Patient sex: M
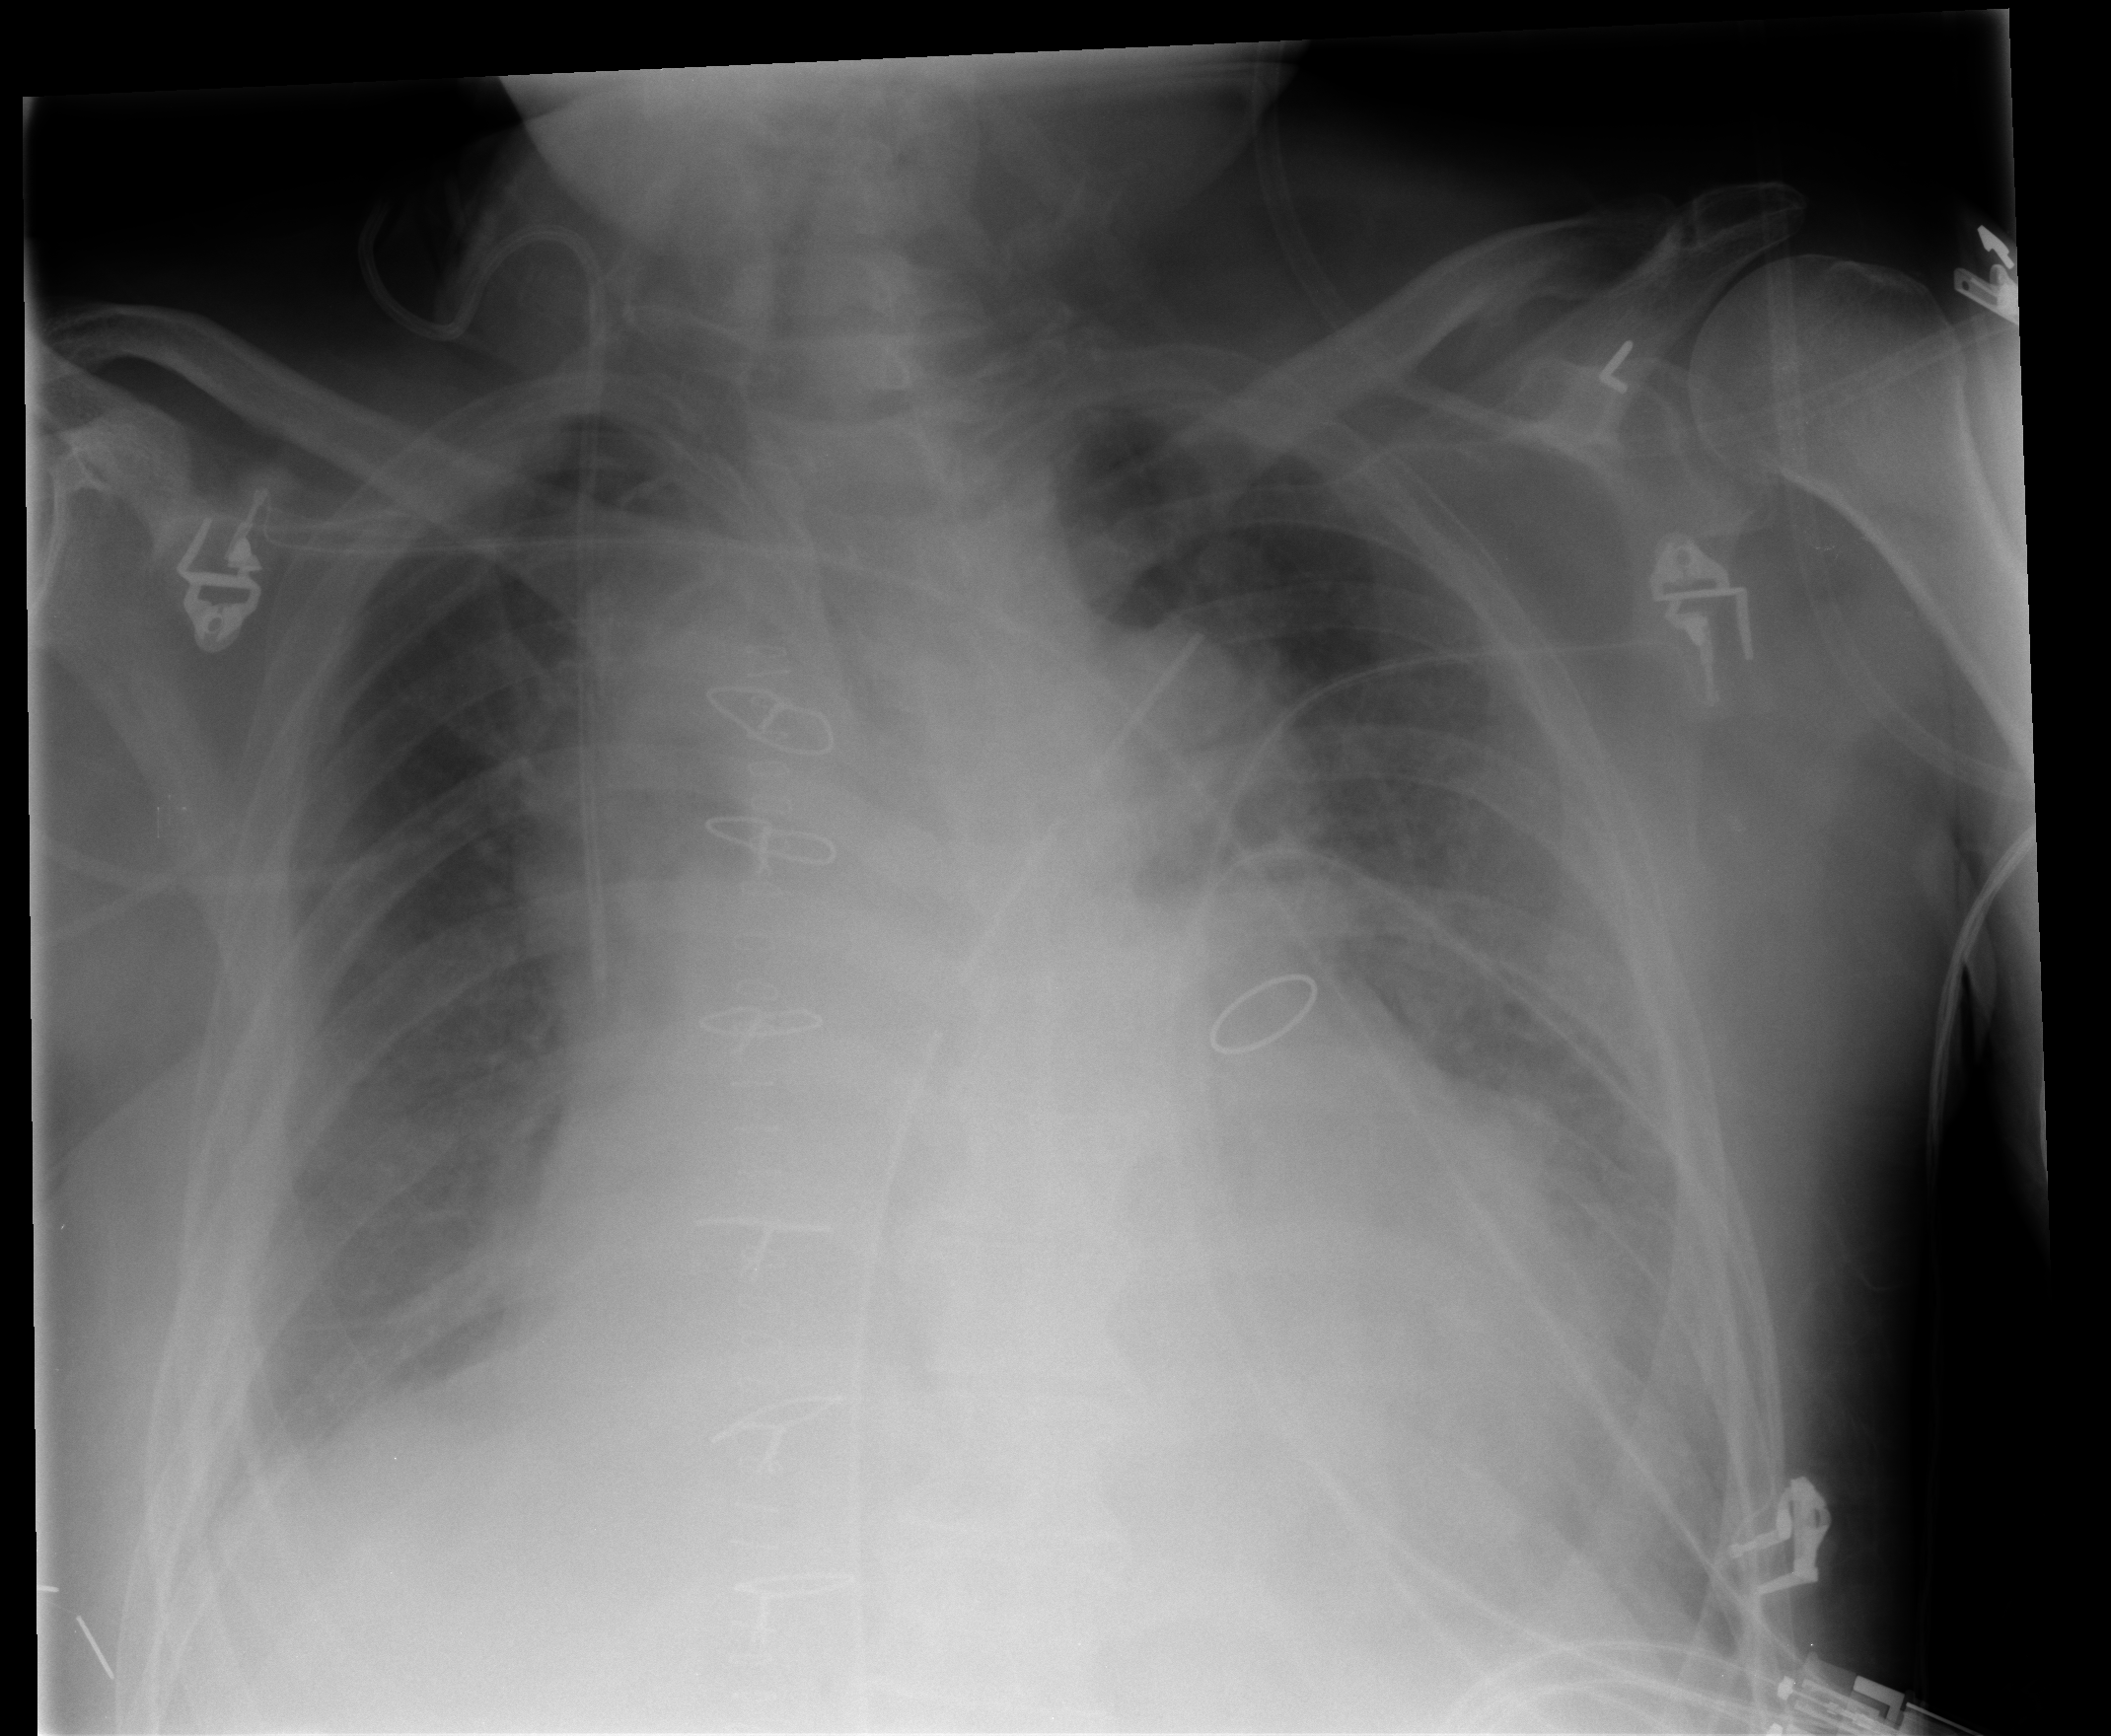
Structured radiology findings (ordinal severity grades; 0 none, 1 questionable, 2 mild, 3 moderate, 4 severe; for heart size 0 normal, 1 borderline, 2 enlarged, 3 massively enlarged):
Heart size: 2
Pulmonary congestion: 1
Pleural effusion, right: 2
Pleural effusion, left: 2
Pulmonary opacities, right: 0
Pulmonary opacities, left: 0
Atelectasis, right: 2
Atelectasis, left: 2